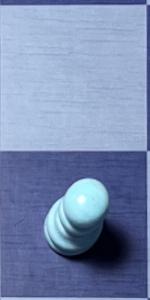
Label: Pawn_White